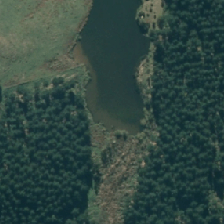
Land cover: lake_pond